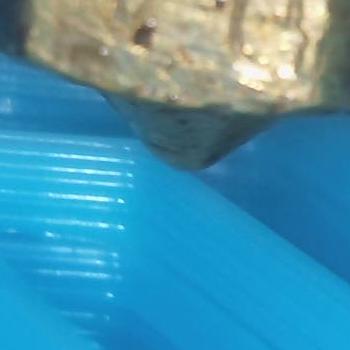
Flow rate: 56%